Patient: sex M, age 31
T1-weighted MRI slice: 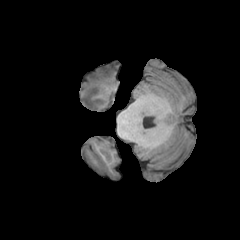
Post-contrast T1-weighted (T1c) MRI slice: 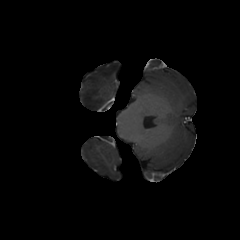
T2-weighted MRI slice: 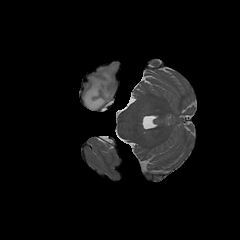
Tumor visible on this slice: yes
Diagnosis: Astrocytoma, IDH-mutant
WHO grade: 3